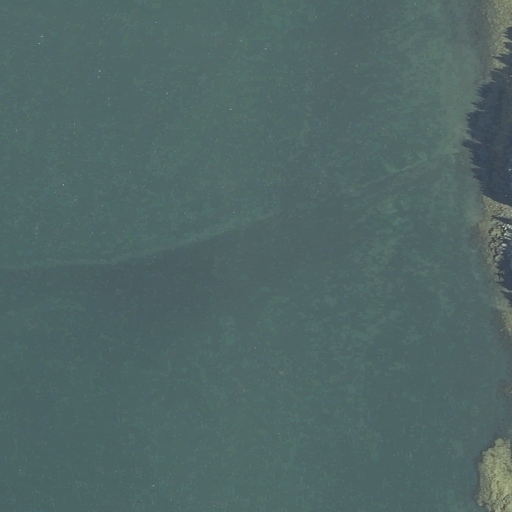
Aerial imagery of beach in Maine named Roque Island Ledge containing open water, herbaceous wetlands, mixed forest, grassland, and woody wetlands